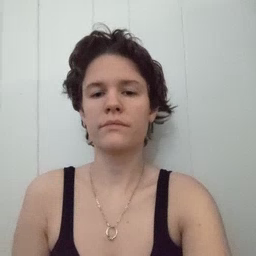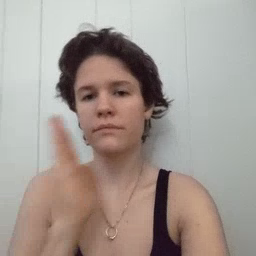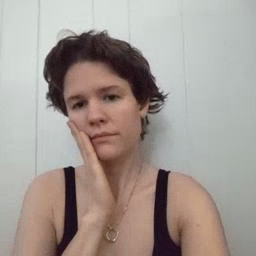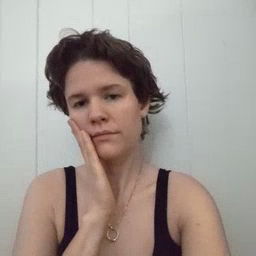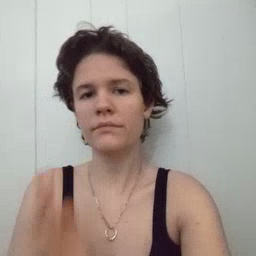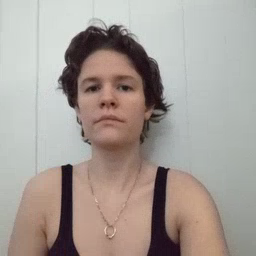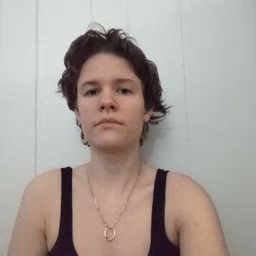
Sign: bed